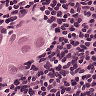
Metastatic tissue present: yes